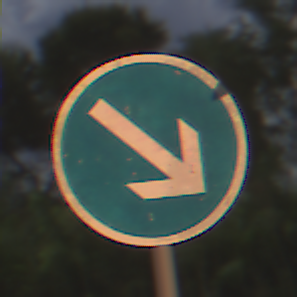
Verkehrszeichen: VorgeschriebeneVorbeifahrtRechts
Umgebung: Outdoor, Nature
Tageszeit: Midday
Wetter: PartlyCloudy
Licht: Natural
Jahreszeit: NotSpecified
Kontrast: HighContrast